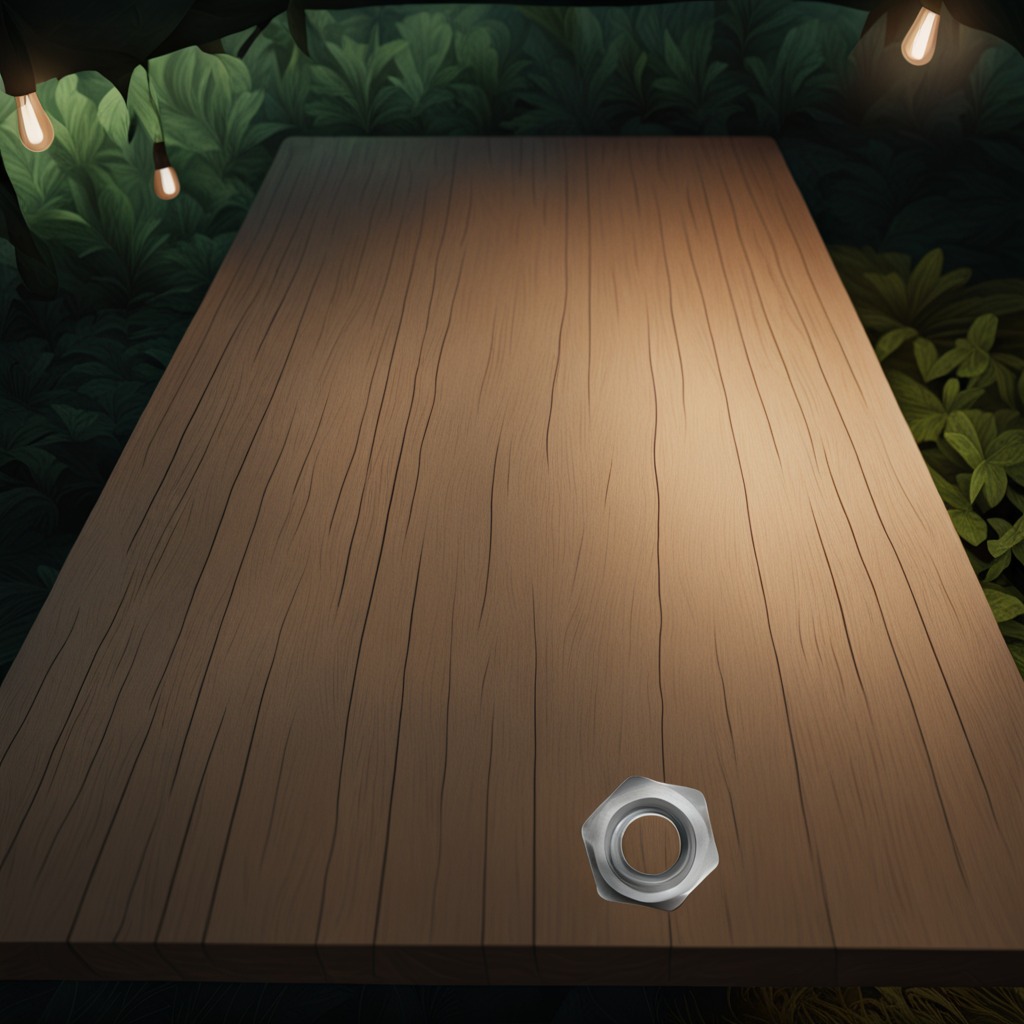
A metal nut lies on the wooden table in a jungle field workshop tent at night.